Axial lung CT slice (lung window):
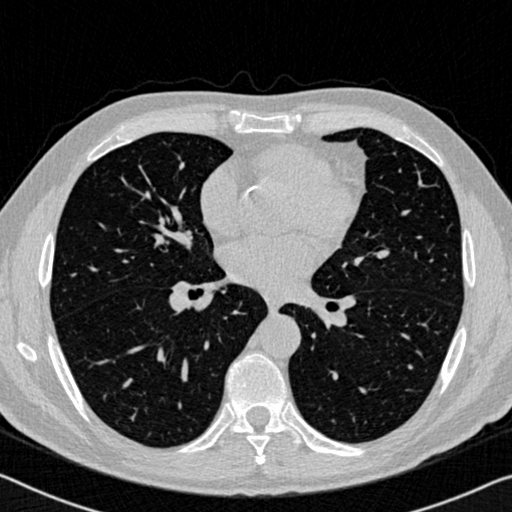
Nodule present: no